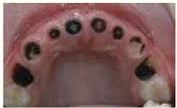
Condition: Caries